Field crop: maize
Growth stage: 2
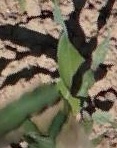
Species: maize